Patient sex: M
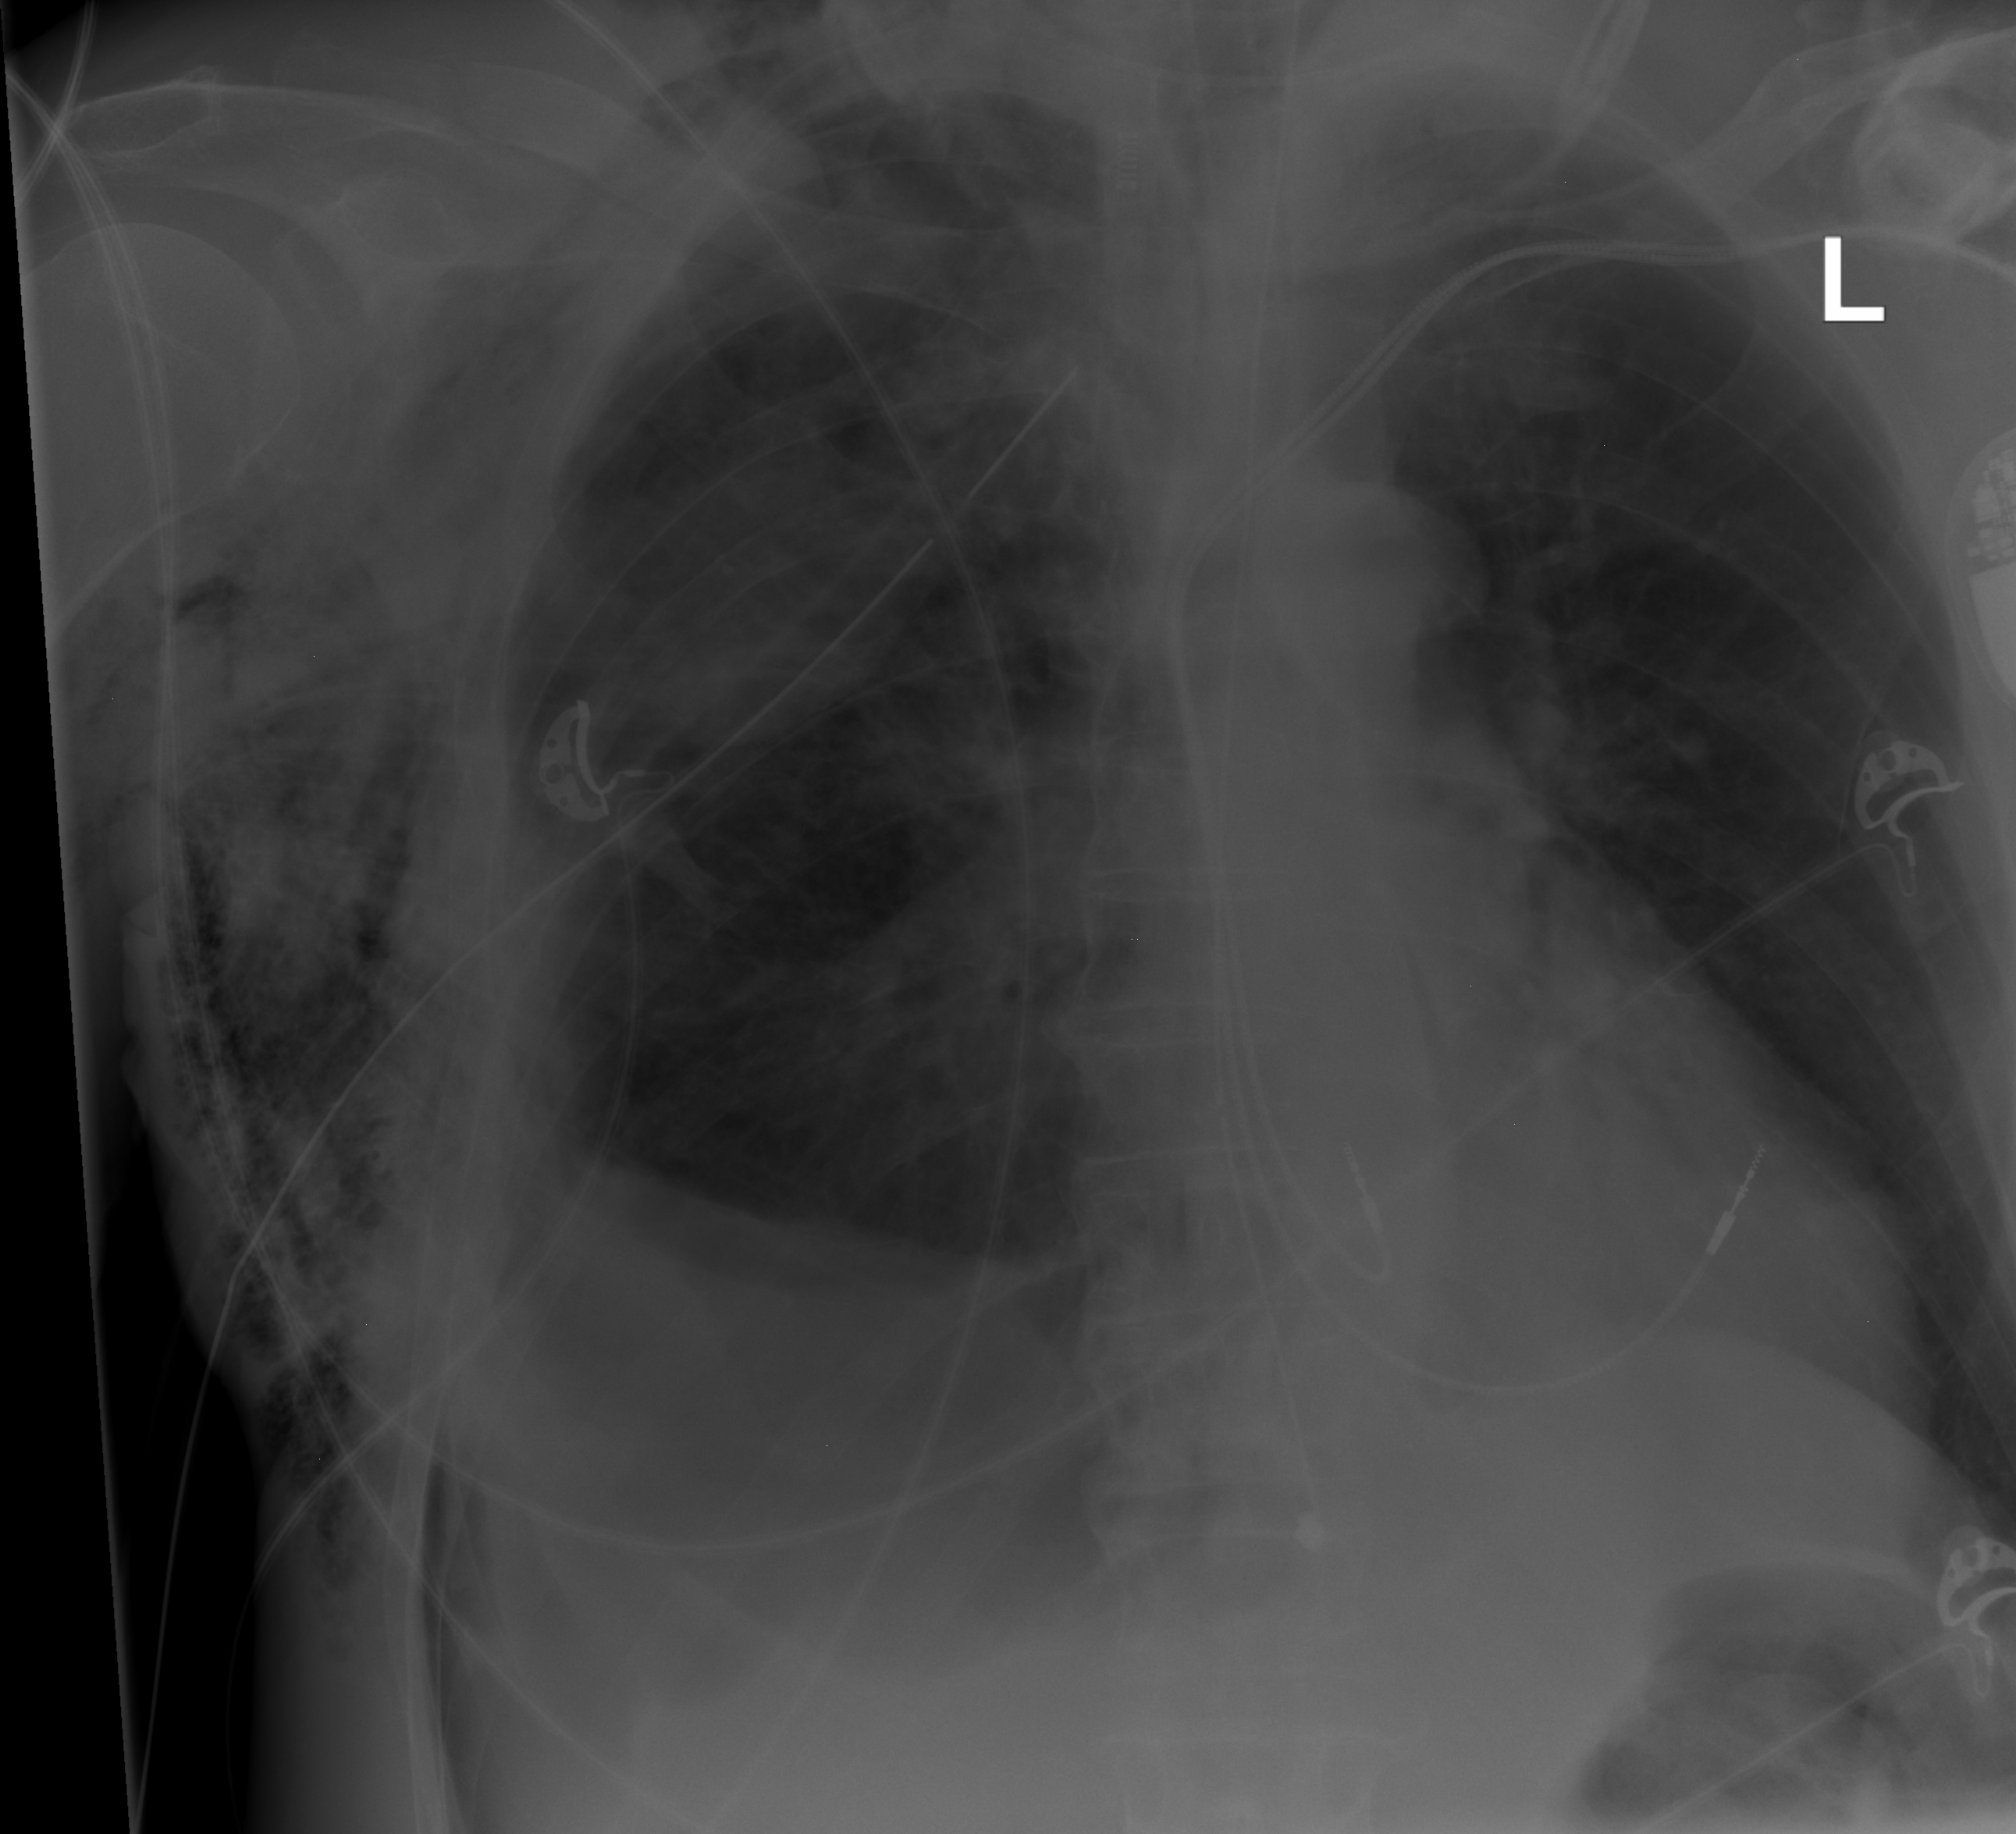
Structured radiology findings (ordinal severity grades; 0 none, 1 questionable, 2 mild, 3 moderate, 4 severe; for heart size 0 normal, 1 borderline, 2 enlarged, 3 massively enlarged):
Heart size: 0
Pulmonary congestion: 0
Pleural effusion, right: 0
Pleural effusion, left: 0
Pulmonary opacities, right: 0
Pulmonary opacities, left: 0
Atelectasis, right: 0
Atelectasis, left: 1